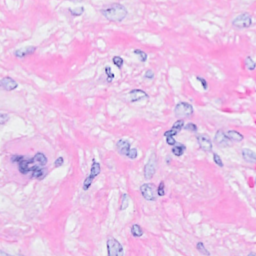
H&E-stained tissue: Breast